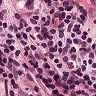
Metastatic tissue present: yes